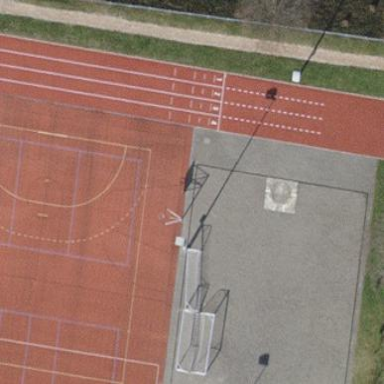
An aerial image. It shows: Pitch for athletics with fine gravel surface.